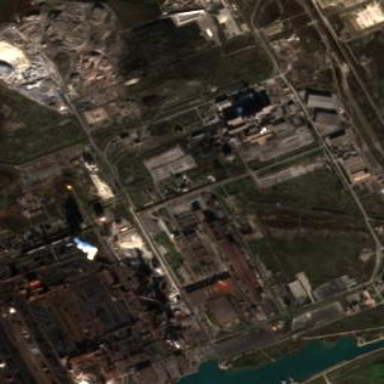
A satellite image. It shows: Industrial area dedicated to steelmaking.